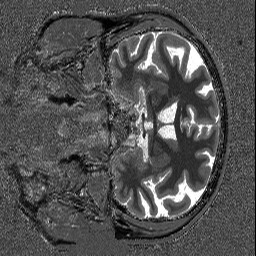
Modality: T1map
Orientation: coronal
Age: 66
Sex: male
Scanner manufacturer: siemens
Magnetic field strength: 3 T
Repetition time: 5 s
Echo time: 0.00298 s